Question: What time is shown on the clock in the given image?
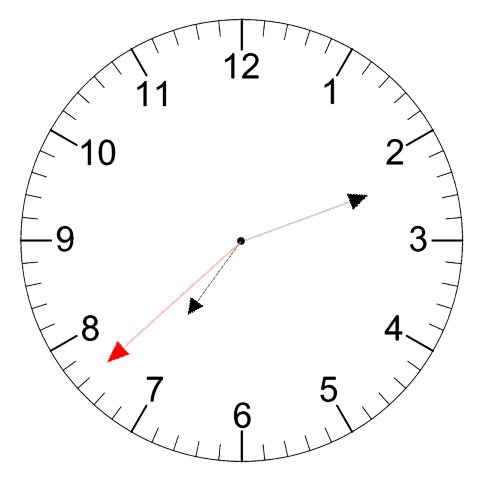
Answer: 07:11:38